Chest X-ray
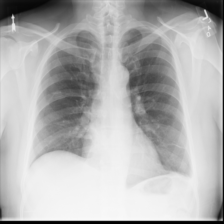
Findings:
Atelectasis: negative
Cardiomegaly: negative
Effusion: negative
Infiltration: negative
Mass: negative
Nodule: negative
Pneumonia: negative
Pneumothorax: negative
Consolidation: negative
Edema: negative
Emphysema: negative
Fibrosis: negative
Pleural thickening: positive
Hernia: negative